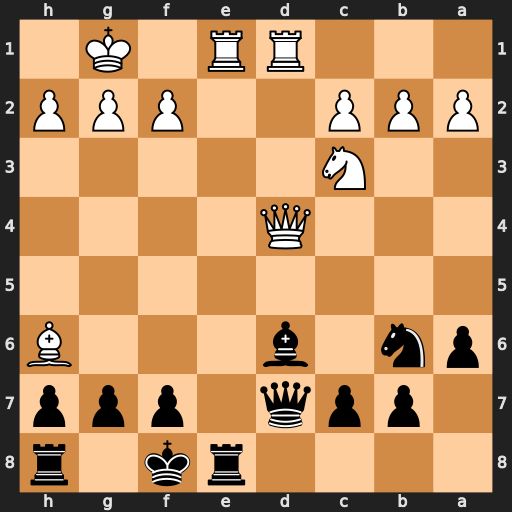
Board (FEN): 4rk1r/1ppq1ppp/pn1b3B/8/3Q4/2N5/PPP2PPP/3RR1K1
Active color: b
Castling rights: -
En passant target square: -
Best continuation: Rxe1+ Rxe1 Bxh2+ Kxh2 Qxd4